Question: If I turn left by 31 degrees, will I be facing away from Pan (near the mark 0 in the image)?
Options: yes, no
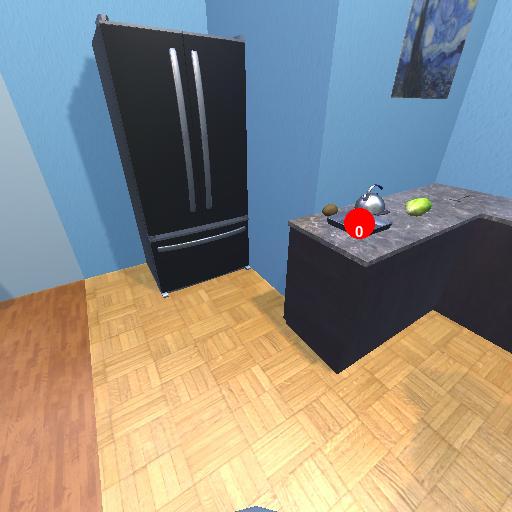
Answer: yes